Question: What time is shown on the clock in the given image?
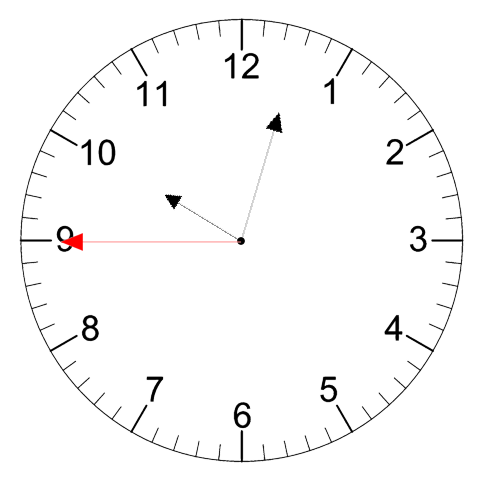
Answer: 10:02:45